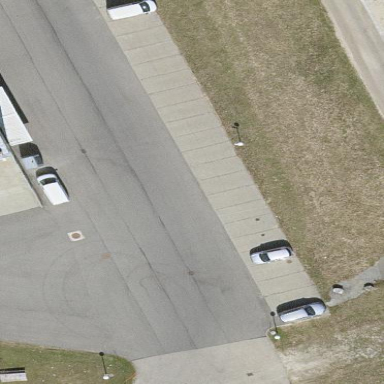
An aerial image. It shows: Parking area with surface.